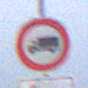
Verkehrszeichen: VerbotFuerKraftfahrzeugeUeberDreiKommaFuenfTonnen
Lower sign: RichtungsangabeDurchPfeile1
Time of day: SunriseSunset
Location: Outdoor (Nature)
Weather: Overcast
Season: NotSpecified
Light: Natural